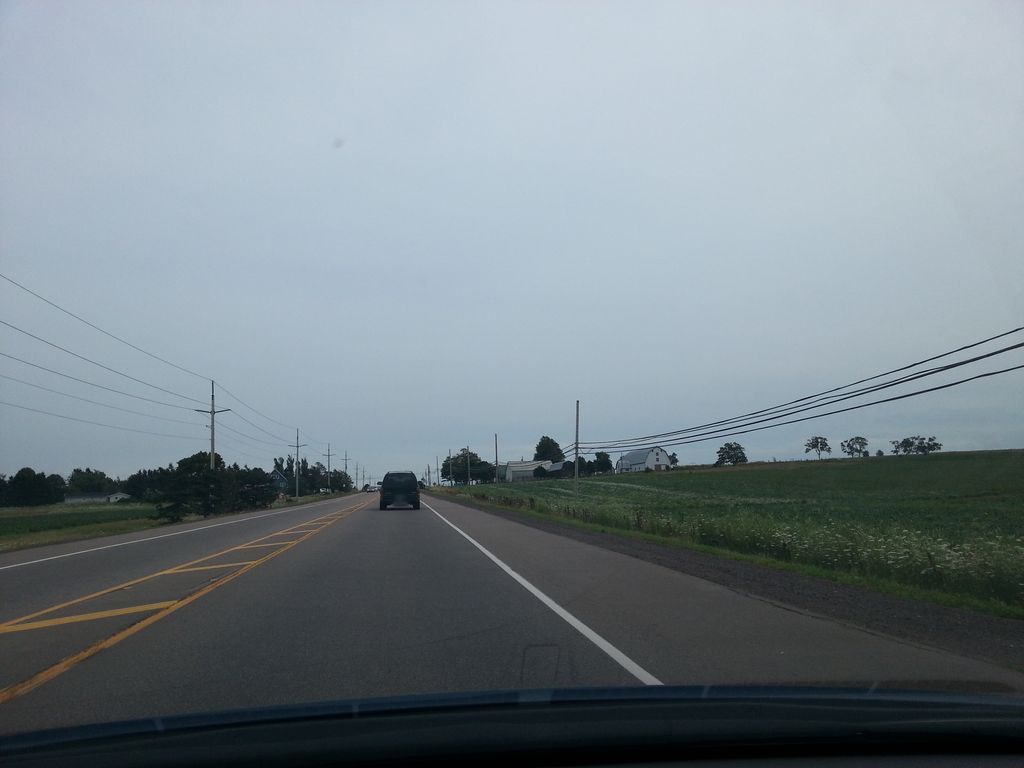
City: charlottetown